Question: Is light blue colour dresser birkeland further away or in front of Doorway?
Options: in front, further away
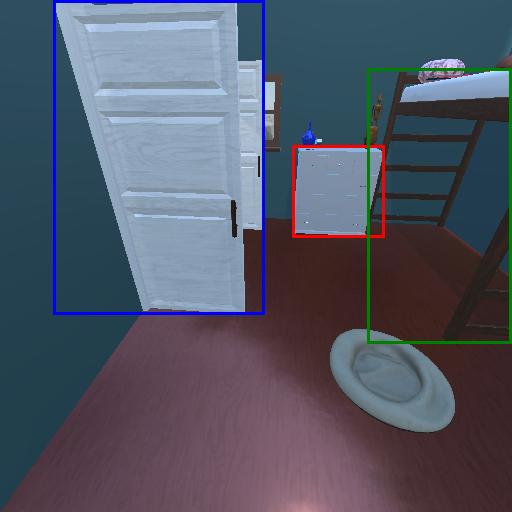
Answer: in front